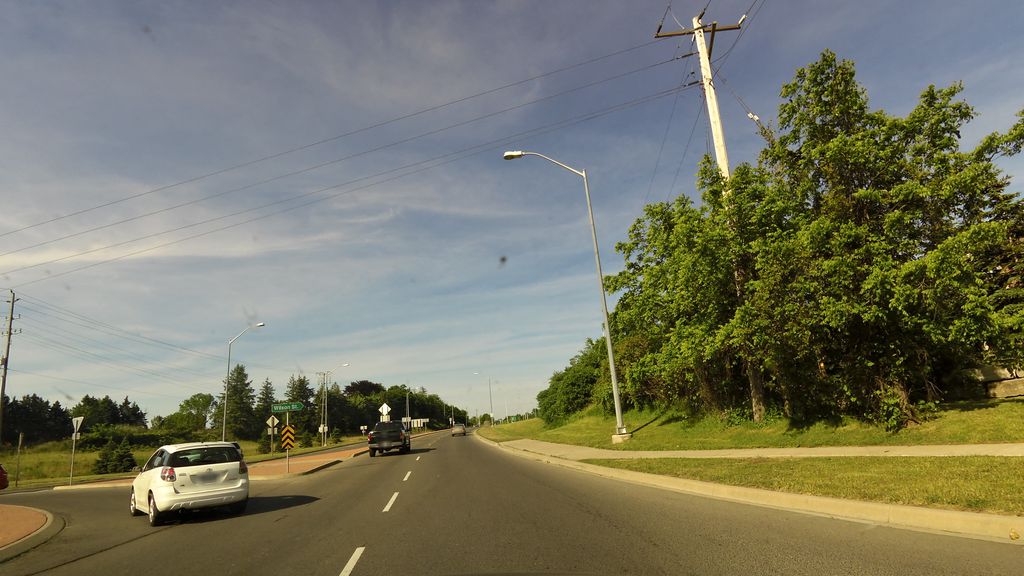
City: hamilton